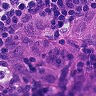
Metastatic tissue present: yes